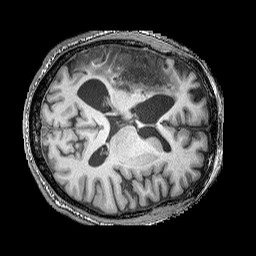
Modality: T1w
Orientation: axial
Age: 64
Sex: male
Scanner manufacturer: siemens
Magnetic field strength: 3 T
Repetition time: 2.25 s
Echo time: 0.00411 s